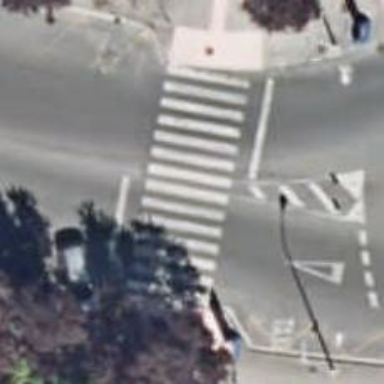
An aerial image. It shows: Zebra crossing on the road.